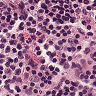
Metastatic tissue present: no